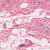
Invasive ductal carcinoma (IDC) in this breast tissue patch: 0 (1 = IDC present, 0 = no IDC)